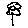
Label: flower